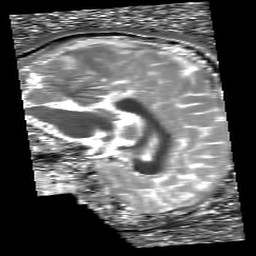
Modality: T1map
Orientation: sagittal
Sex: male
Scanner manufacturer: siemens
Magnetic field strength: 3 T
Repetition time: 5 s
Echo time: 0.00355 s